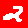
Digit: 2